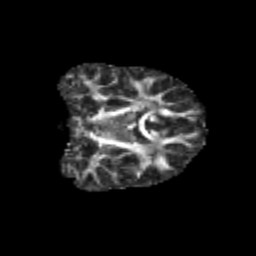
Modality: FA
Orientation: coronal
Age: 10
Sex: female
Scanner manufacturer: siemens
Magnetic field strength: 3 T
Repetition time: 3.8 s
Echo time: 0.07 s